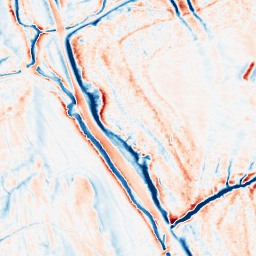
Category: classical
Decomposition family: gaussian_anisotropic
Decomposition parameters: sigma_x: 5
sigma_y: 2
Upsampling method: sinc_hamming
Upsampling parameters: scale: 2
kernel_size: 4
Upsampling scale: 2